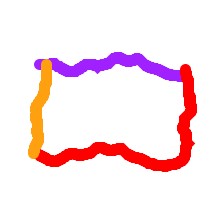
Shape: rectangle